Field crop: maize
Growth stage: 1
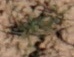
Species: lolium